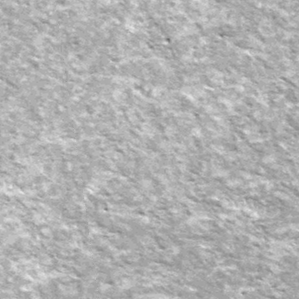
Label: frost